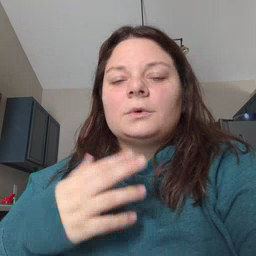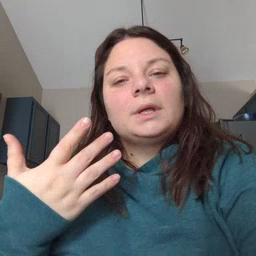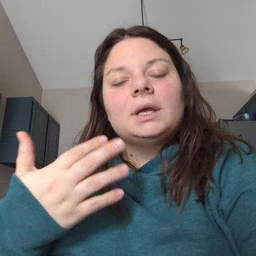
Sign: wait